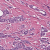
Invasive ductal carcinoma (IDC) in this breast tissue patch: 1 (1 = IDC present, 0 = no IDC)